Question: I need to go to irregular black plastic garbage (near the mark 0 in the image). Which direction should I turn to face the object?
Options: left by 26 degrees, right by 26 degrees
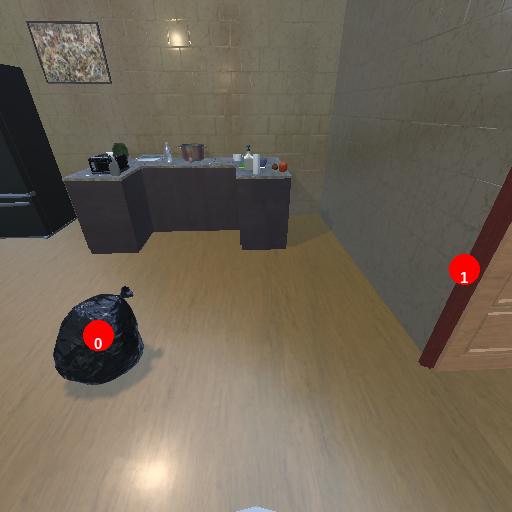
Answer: left by 26 degrees